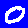
Digit: 0